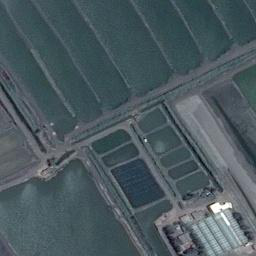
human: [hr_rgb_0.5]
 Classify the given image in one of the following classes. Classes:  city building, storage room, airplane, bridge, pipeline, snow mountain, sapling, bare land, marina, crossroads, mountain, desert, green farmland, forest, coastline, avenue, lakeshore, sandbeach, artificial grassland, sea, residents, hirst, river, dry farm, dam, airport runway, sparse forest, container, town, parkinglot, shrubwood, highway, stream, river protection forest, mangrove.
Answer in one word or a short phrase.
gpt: green farmland